Question: I've a basic SQL table with a simple heirarchial connection between each rows. That is there is a ParentID for Every rows and using that its connecting with another row. Its as follows
'''
AccountID | AccountName | ParentID
---------------------------------------
1 Mathew 0
2 Philip 1
3 John 2
4 Susan 2
5 Anita 1
6 Aimy 1
7 Elsa 3
8 Anna 7
.............................
.................................
45 Kristoff 8
'''
But my requirement of listng these is a little weird. That is when we pass an AccountID, it should list all its parents and siblings and siblings childrens. But it never list any child of that AccountID to any level. I can explain that in little more detail with a picture. Sorry for the clarity of the picture.. mine is an old phone cam..

, it should list all Parents and its siblings, . That means that account and any of it childrens should be avoid in the result (Based on the picture tree elements). Hope the explanation is clear.
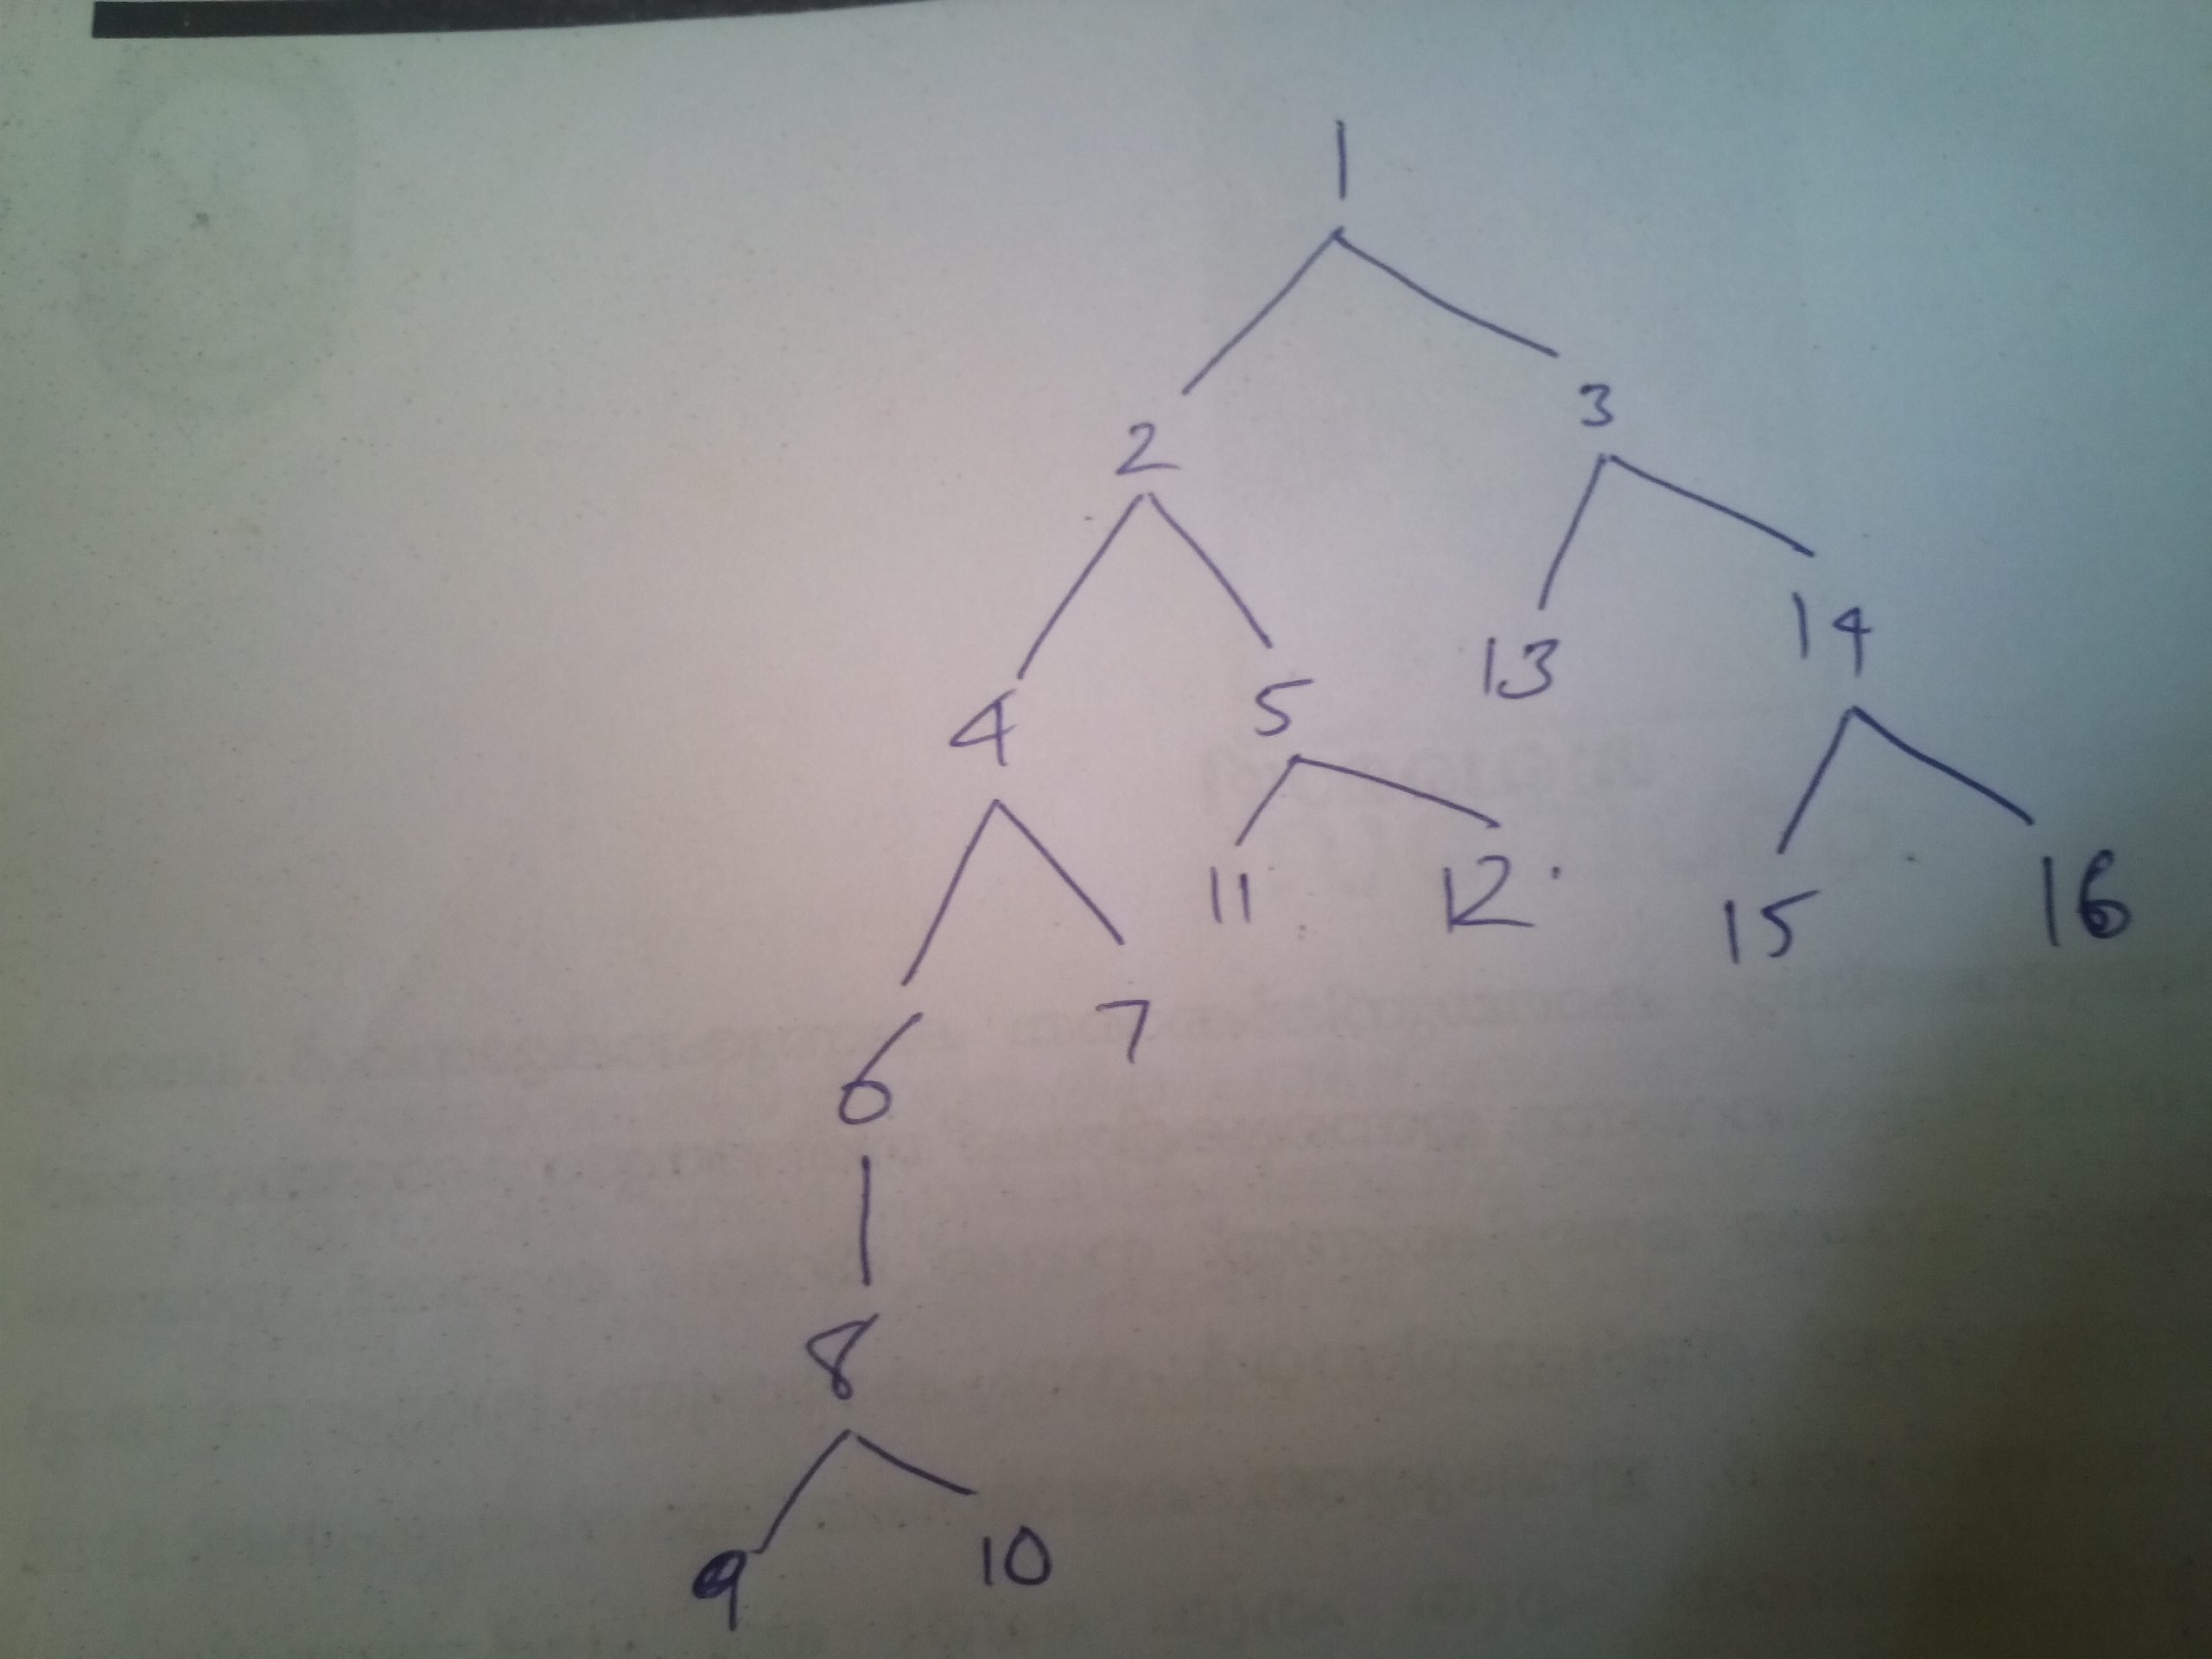
Answer: If I've got it right and you need to output whole table except 4 and all of it's descendants then try this recursive query:
'''
WITH CT AS
(
SELECT * FROM T WHERE AccountID=4
UNION ALL
SELECT T.* FROM T
JOIN CT ON T.ParentID = CT.AccountId
)
SELECT * FROM T WHERE AccountID
NOT IN (SELECT AccountID FROM CT)
'''
<URL>
Answering to the question in the comment:
> So it will not traverse to the top. It only traverse to specified
account. For example if I pass 4 as first parameter and 2 as second
parameter, the result should be these values 2,5,11,12
You should start from the ID=2 and travel to the bottom exclude ID=4 so you cut whole subtree after ID=4:
'''
WITH CT AS
(
SELECT * FROM T WHERE AccountID=2
UNION ALL
SELECT T.* FROM T
JOIN CT ON T.ParentID = CT.AccountId
WHERE T.AccountId<>4
)
SELECT * FROM CT
'''